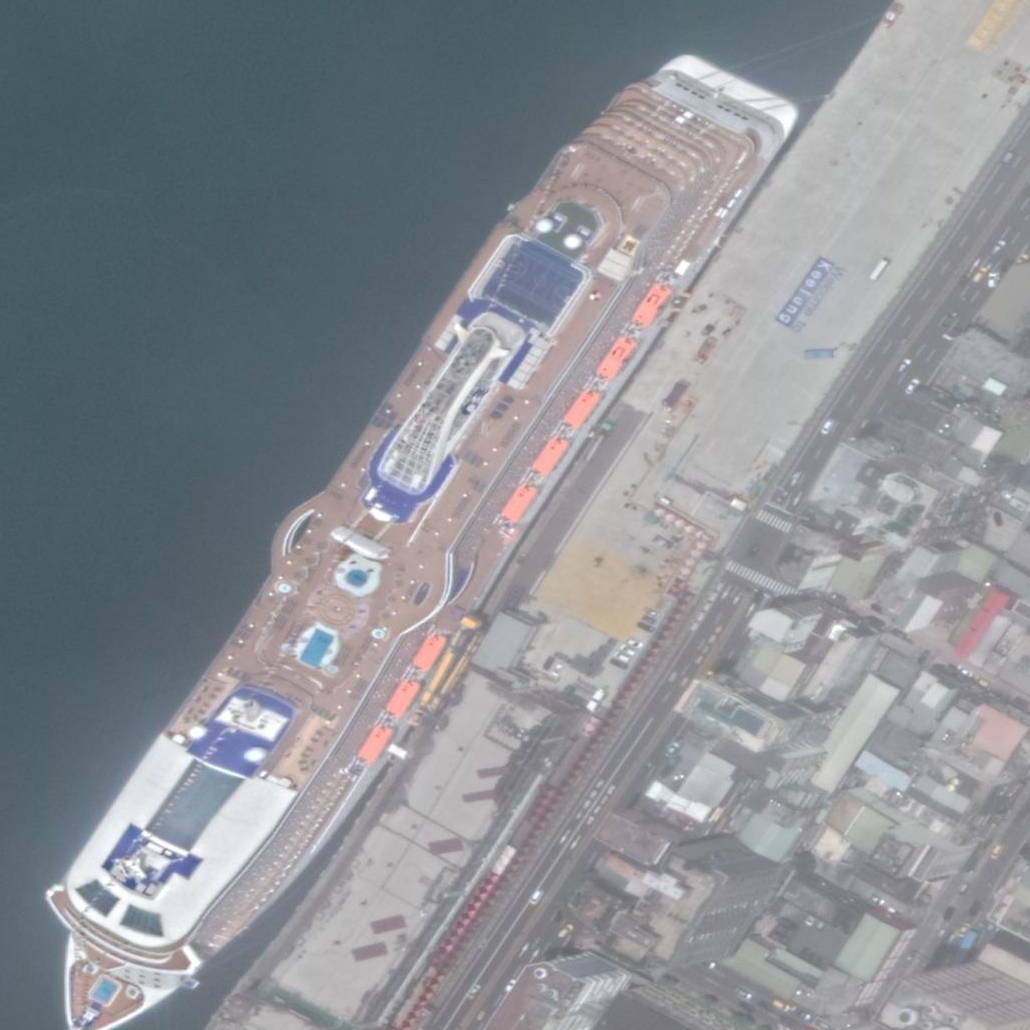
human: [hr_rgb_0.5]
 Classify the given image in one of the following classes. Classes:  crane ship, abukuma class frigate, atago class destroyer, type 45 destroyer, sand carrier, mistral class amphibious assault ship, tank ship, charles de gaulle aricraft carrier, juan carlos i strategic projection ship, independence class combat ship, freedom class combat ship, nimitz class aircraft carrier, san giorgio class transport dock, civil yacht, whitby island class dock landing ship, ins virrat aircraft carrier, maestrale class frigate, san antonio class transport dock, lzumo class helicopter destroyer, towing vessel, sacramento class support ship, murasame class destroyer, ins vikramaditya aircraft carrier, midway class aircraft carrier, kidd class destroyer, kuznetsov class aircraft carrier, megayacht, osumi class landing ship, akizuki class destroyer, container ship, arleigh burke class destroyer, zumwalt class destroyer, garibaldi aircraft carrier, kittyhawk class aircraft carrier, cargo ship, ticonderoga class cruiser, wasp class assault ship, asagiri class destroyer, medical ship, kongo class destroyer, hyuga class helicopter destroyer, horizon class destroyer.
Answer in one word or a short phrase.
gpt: Megayacht